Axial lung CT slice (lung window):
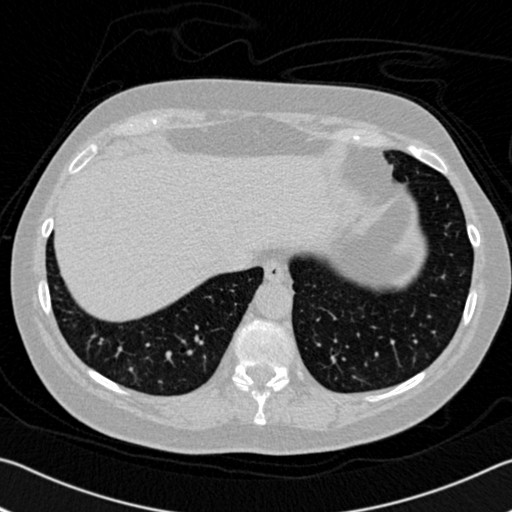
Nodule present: no